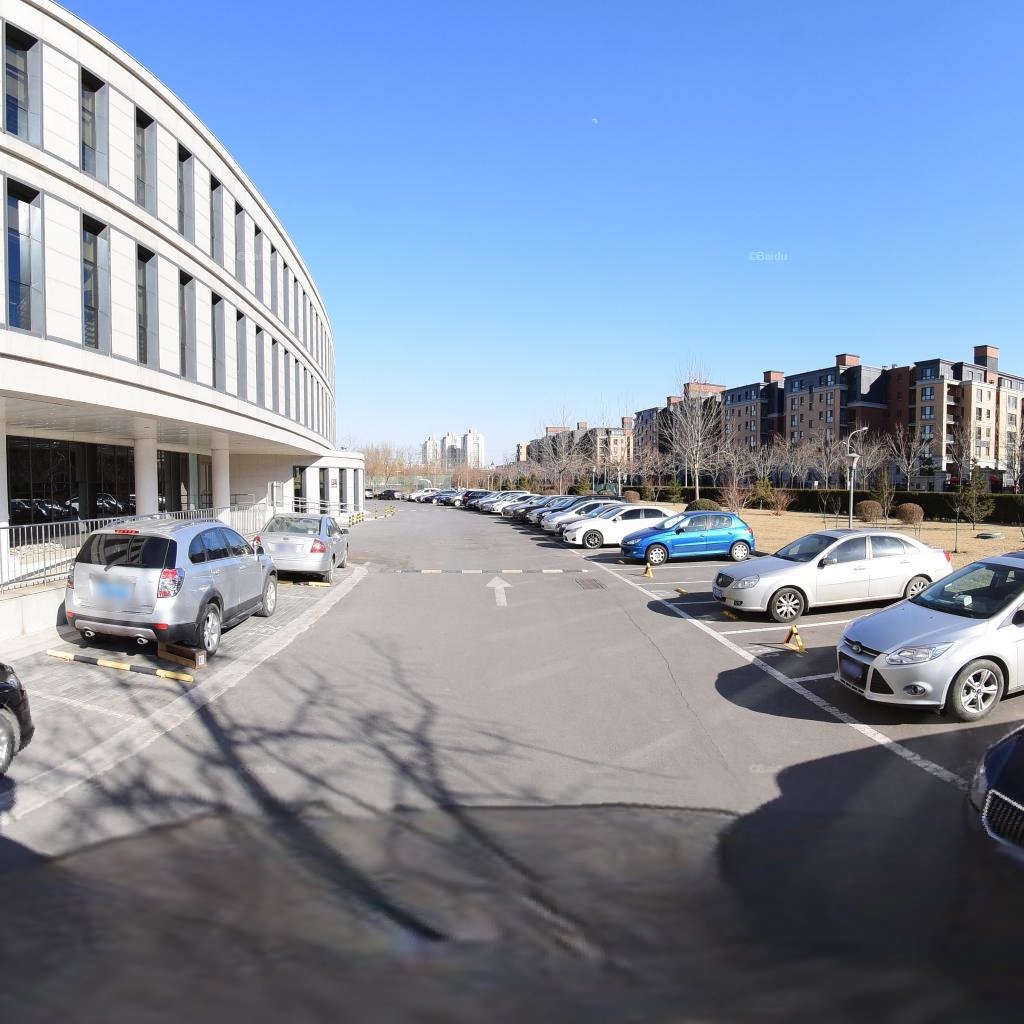
Region: Haidian
Road damage annotations: longitudinal crack